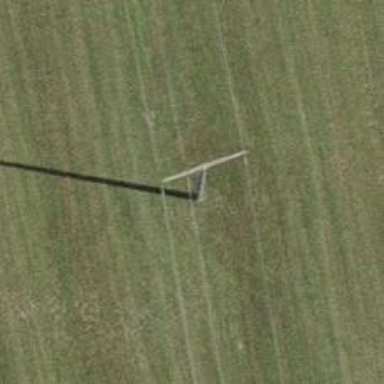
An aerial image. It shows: Power pole.